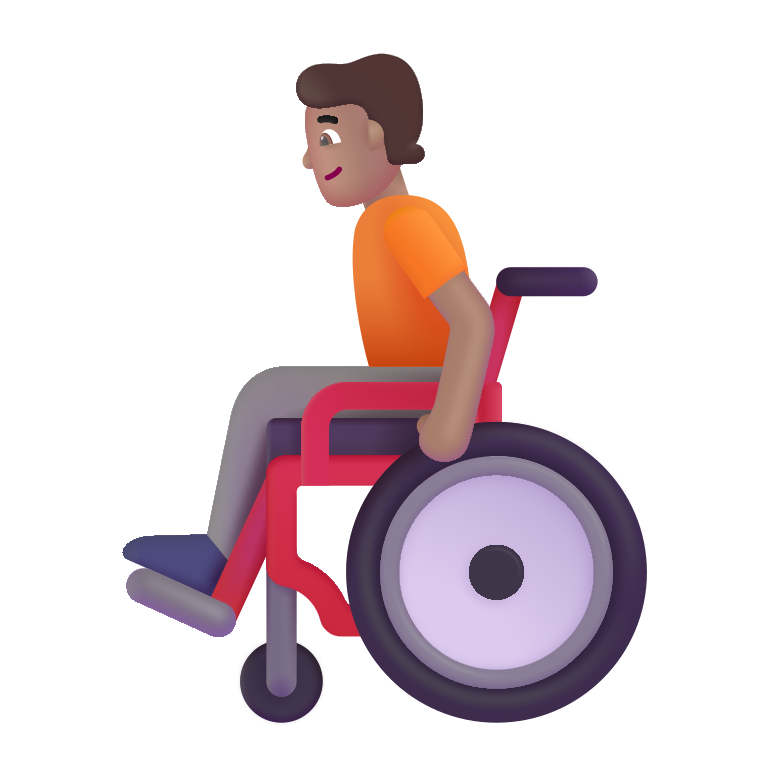
person in manual wheelchair color